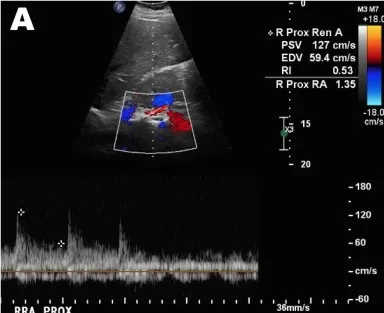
Doppler ultrasonography with peak systolic velocities (PSV) of the right proximal.
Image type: radiology (ultrasound)